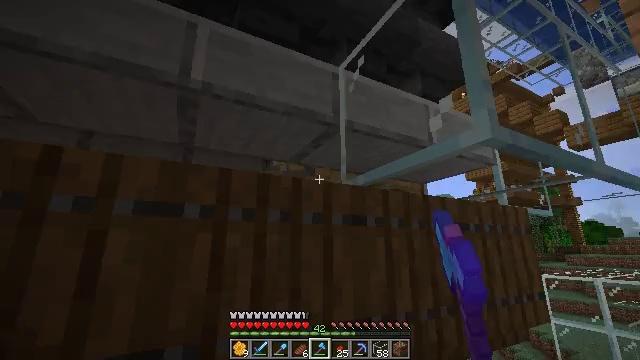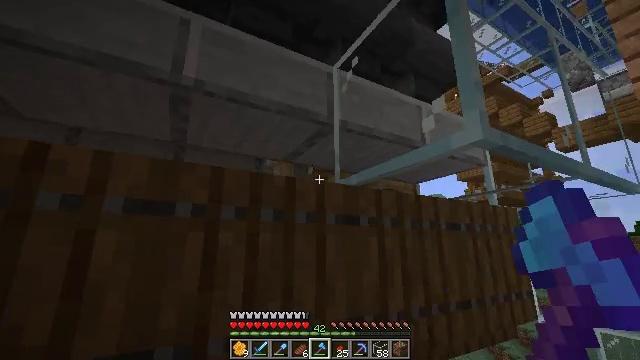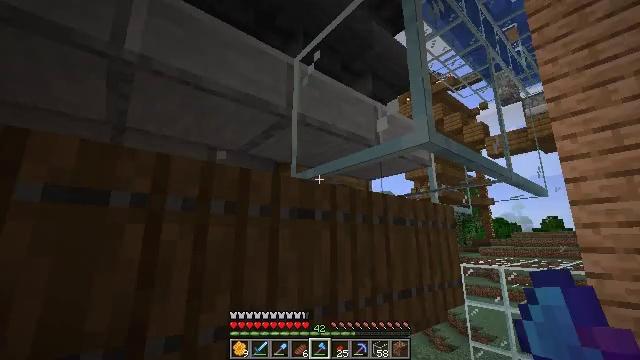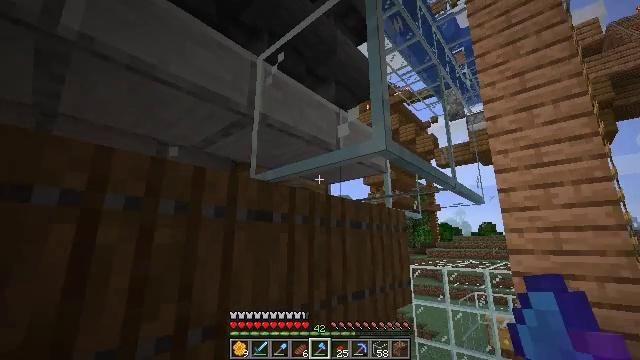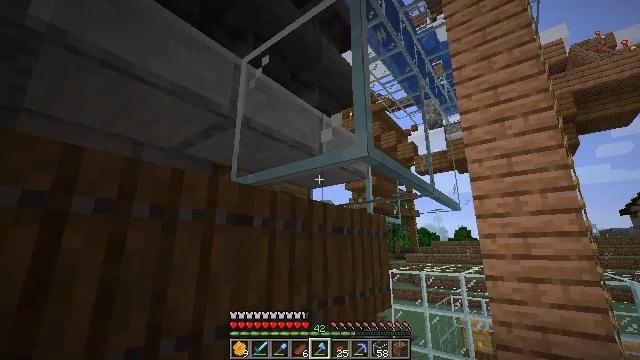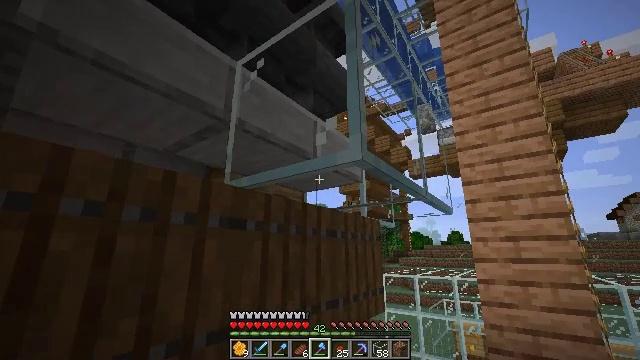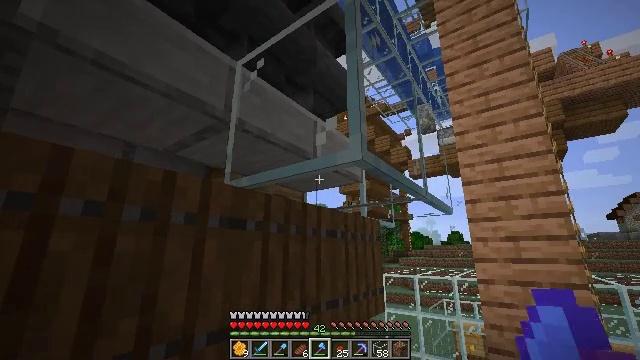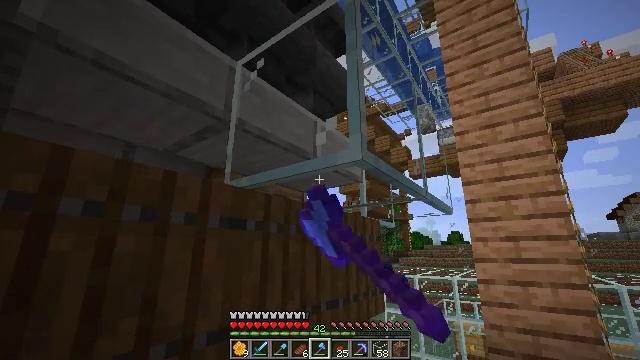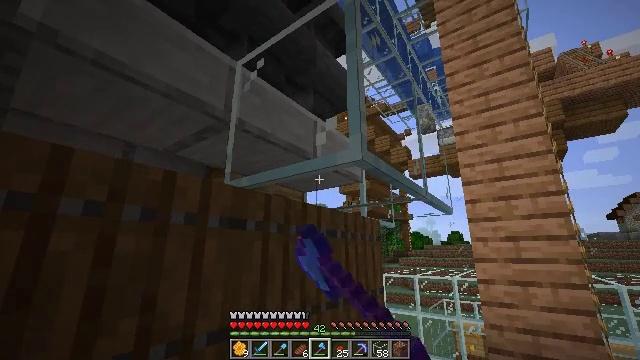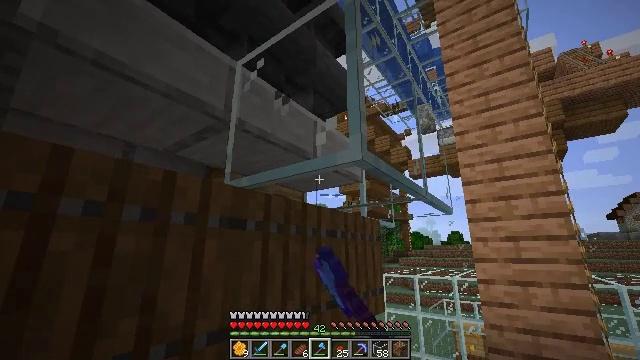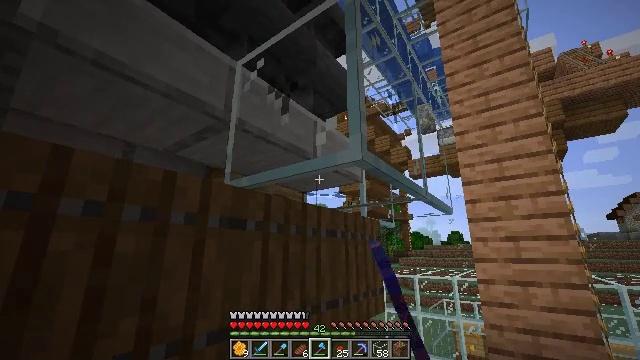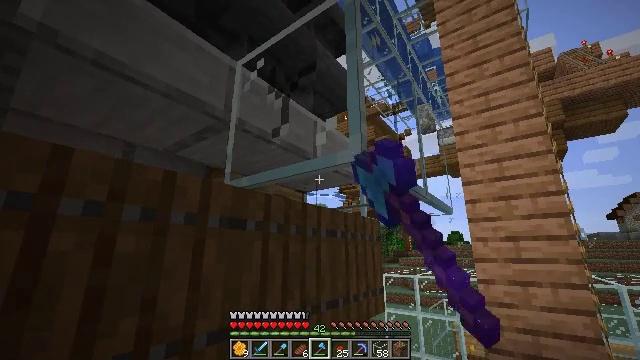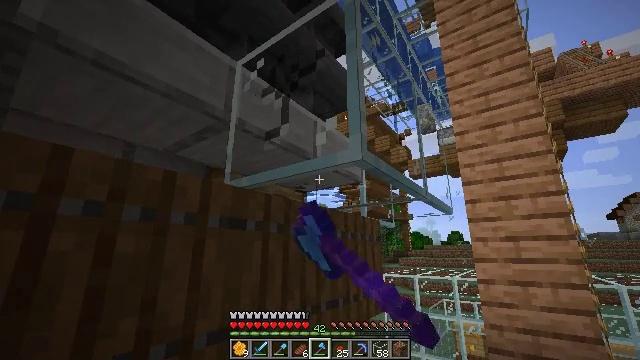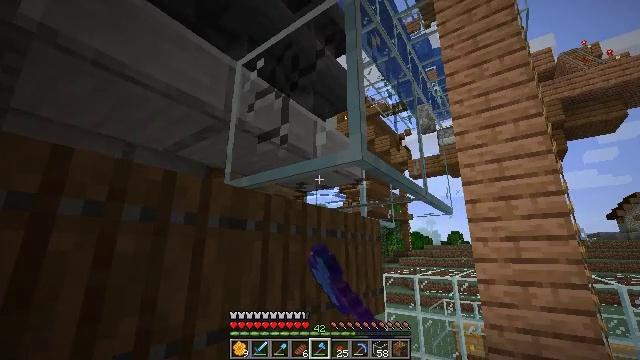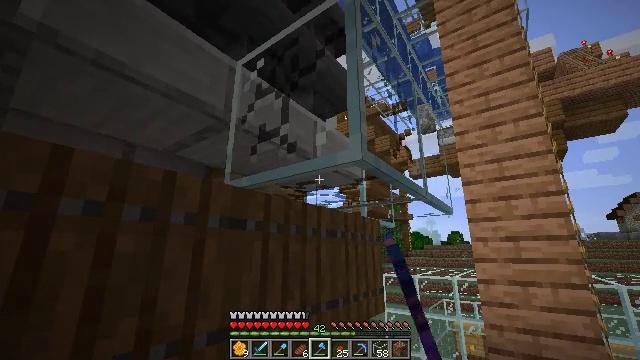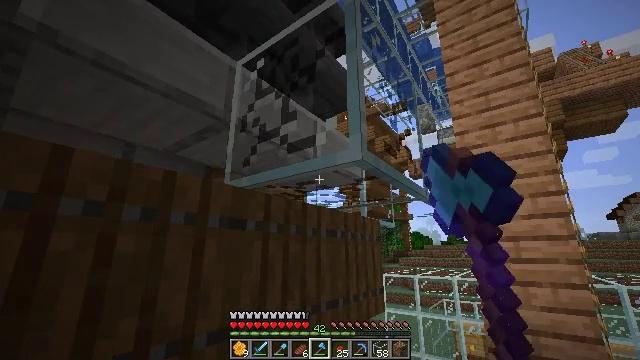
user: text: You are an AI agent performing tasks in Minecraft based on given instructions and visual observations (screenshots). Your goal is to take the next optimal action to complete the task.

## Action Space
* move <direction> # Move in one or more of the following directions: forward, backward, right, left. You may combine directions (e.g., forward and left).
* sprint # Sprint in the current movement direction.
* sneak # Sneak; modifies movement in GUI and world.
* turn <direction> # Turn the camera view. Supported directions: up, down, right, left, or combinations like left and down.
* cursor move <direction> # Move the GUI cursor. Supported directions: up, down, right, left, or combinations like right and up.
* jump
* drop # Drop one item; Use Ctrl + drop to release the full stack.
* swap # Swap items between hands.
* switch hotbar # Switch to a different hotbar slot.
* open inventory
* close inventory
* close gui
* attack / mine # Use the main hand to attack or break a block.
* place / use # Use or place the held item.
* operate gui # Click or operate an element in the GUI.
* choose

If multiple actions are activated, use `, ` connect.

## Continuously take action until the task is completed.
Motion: motion action
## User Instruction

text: Mine the glass to clear the view.
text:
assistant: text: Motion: turn right
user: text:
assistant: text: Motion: turn right and down
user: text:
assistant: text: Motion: turn right
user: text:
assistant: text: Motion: turn right and up
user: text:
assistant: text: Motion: turn right
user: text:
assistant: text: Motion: attack / mine
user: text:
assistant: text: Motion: attack / mine
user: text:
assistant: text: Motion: attack / mine
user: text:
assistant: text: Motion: attack / mine
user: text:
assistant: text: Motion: attack / mine
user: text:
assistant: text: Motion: attack / mine
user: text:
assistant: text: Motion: attack / mine
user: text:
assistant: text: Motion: attack / mine
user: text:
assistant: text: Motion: attack / mine
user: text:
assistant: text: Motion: attack / mine
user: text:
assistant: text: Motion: attack / mine
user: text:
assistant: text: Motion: attack / mine
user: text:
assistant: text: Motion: turn right and down, attack / mine
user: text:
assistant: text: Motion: turn right and down
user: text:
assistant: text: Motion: turn right and down
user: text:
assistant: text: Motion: turn right and down
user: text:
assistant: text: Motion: no_op